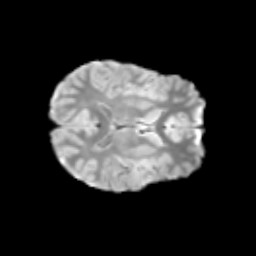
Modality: T2w
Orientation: axial
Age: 12
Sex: male
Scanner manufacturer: siemens
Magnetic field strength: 3 T
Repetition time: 3.8 s
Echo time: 0.07 s